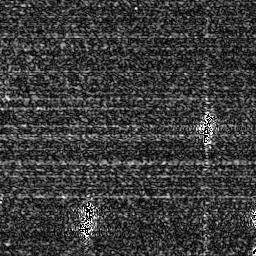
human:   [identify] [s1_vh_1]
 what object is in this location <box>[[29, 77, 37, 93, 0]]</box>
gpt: <ref>1 medium ship at the bottom</ref>

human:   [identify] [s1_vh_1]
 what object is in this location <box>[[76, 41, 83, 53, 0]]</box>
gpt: <ref>1 medium ship at the right</ref>